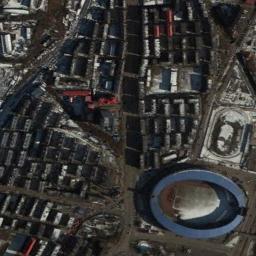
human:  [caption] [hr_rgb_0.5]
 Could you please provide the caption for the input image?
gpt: Oval stadium built in the middle of a residential area .

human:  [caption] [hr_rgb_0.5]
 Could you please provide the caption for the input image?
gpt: The stadium has a blue roof on three sides and a red roof on the other side .

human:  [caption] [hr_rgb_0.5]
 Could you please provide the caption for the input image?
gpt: The stadium is next to some buildings .

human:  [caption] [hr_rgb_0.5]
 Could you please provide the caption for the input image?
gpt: There are many buildings beside the stadium .

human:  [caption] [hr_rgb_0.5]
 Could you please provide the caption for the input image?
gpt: There are many buildings near the stadium with a blue roof .